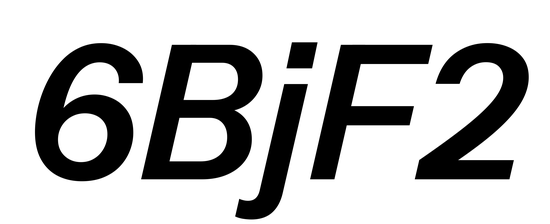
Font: InstrumentSans-Italic_SemiBold_Italic